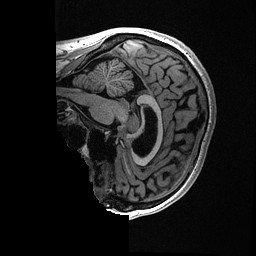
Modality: T1w
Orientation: sagittal
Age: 29
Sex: female
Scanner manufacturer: ge
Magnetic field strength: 3 T
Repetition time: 0.006952 s
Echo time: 0.00292 s